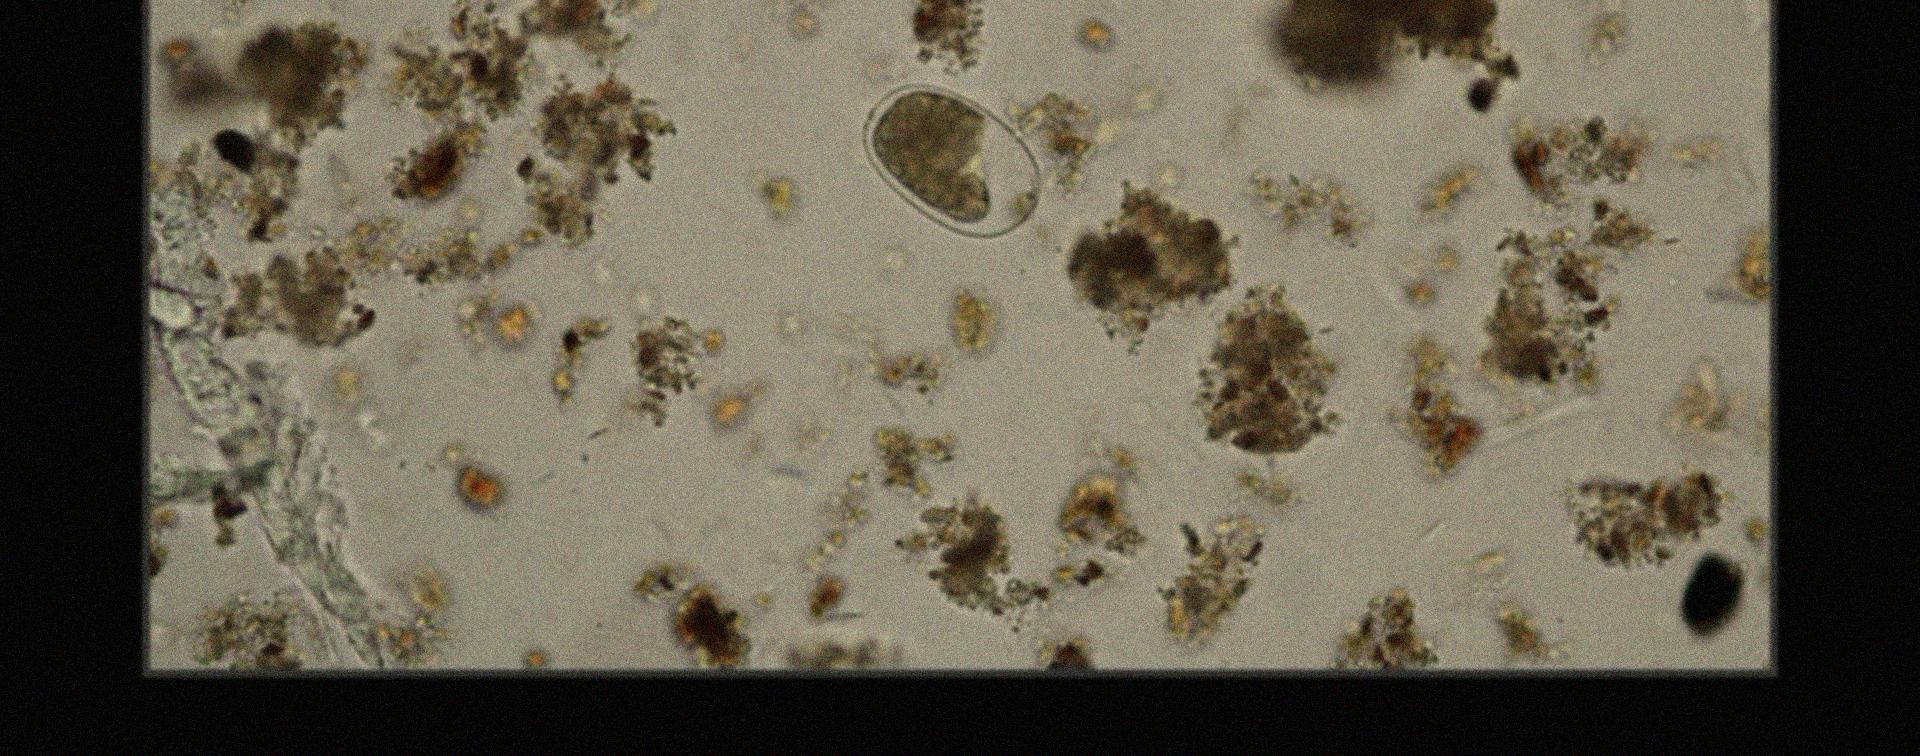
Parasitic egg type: Hookworm egg